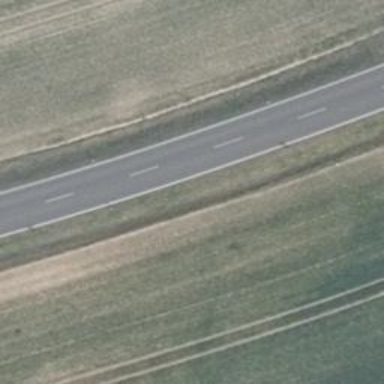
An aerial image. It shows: Secondary road with asphalt surface.